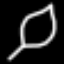
Label: leaf